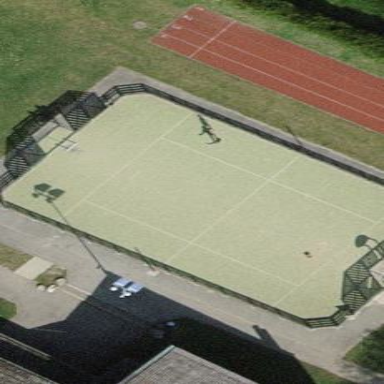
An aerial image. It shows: Basketball court located in leisure land pitch.